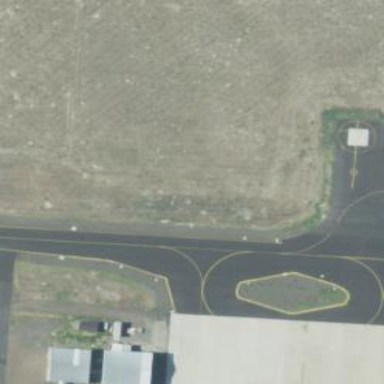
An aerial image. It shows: Image of taxiway at airport.